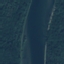
Land use / land cover: River